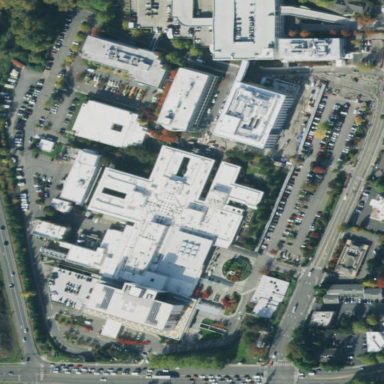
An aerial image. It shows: Hospital providing healthcare services.